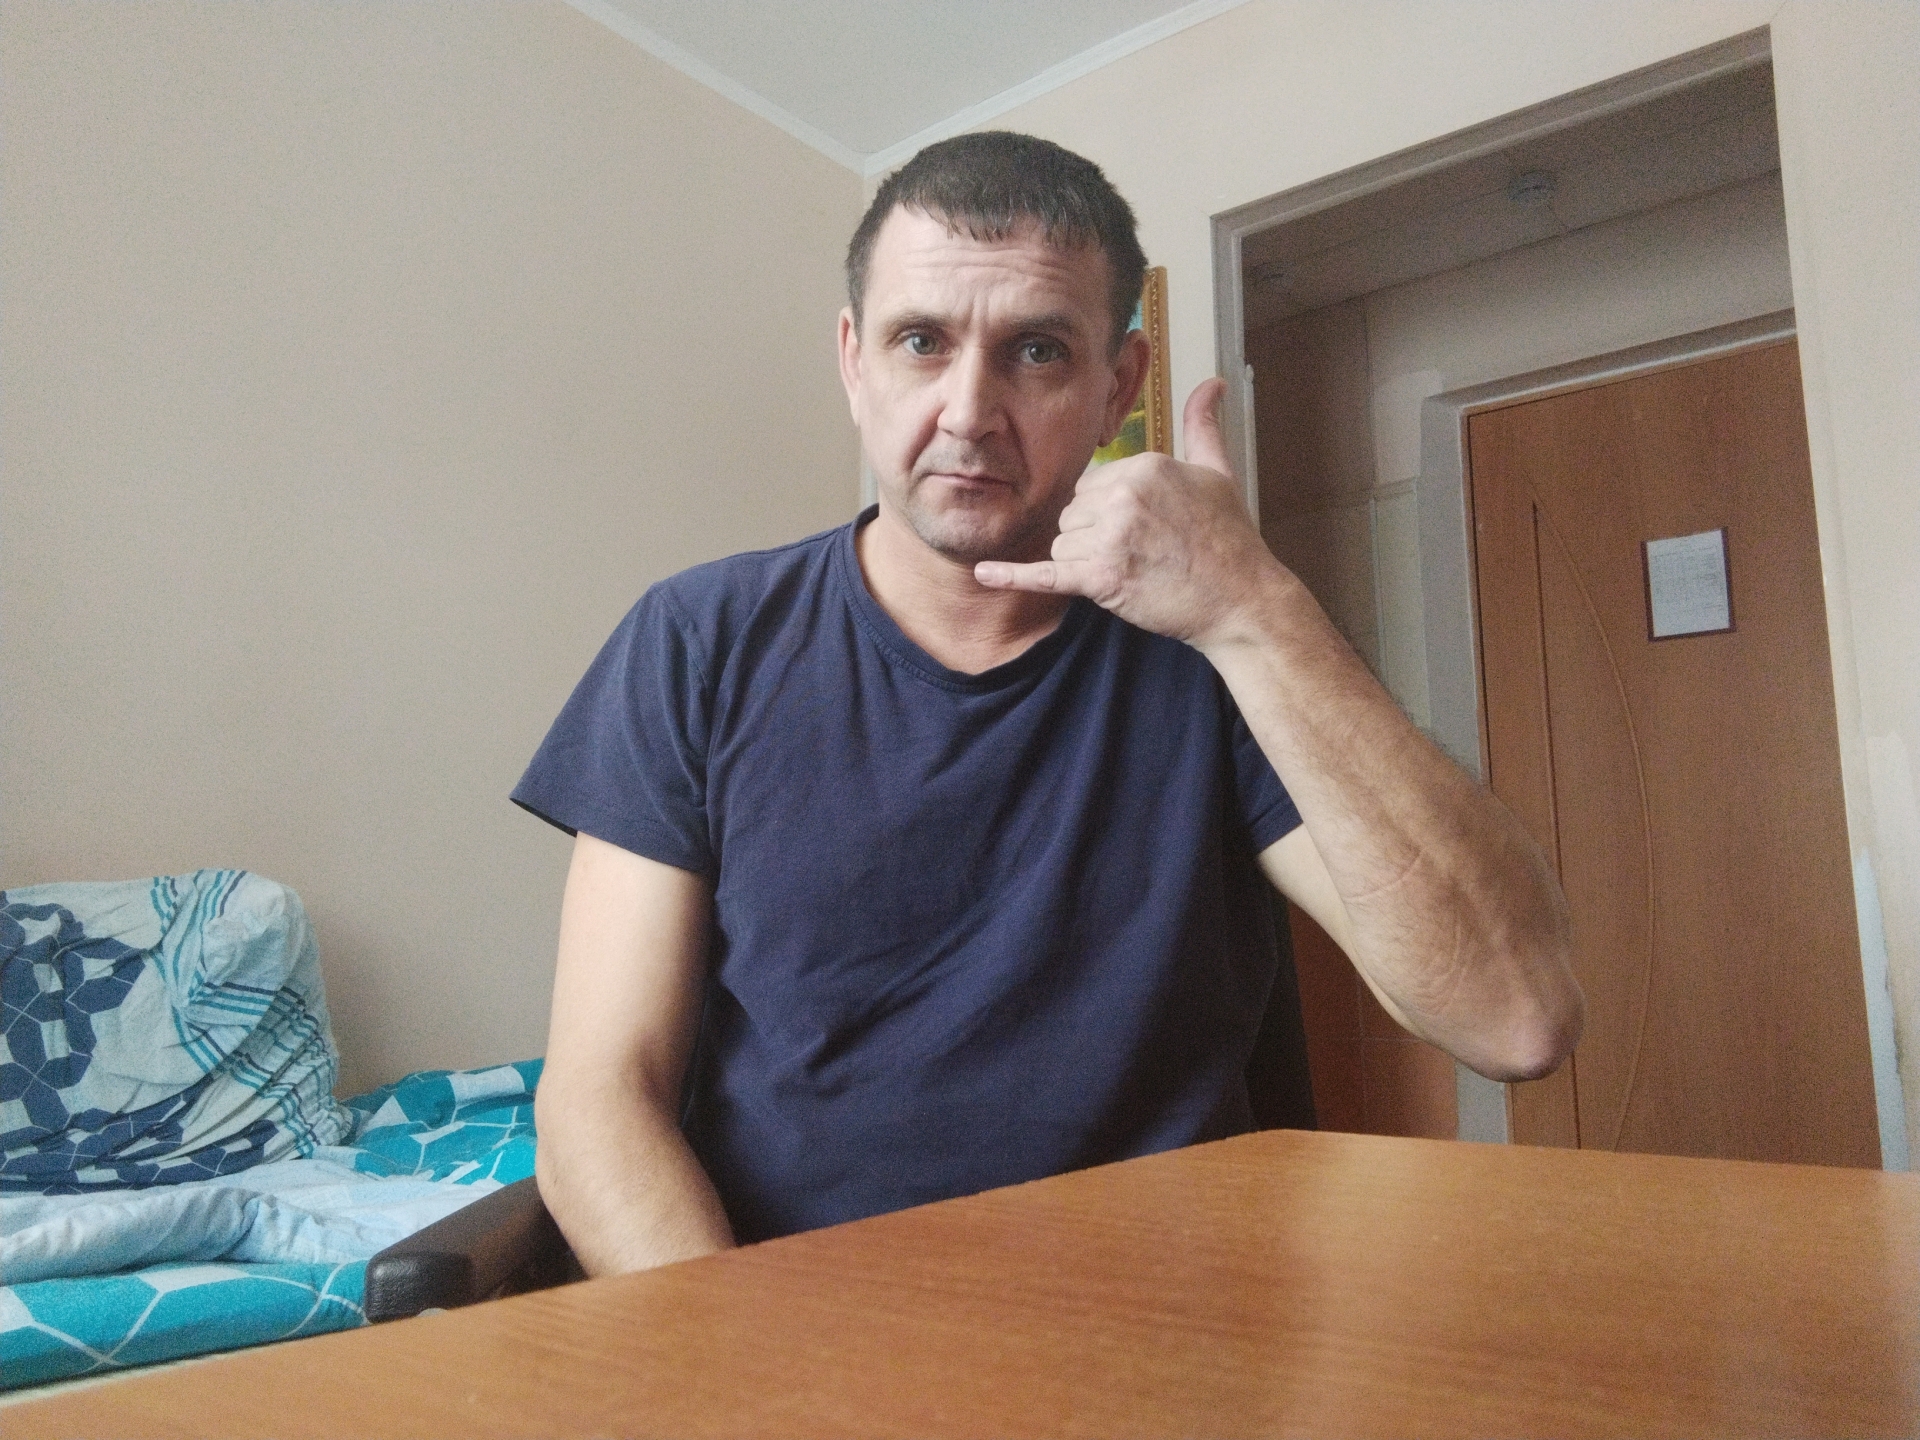
Label: noise